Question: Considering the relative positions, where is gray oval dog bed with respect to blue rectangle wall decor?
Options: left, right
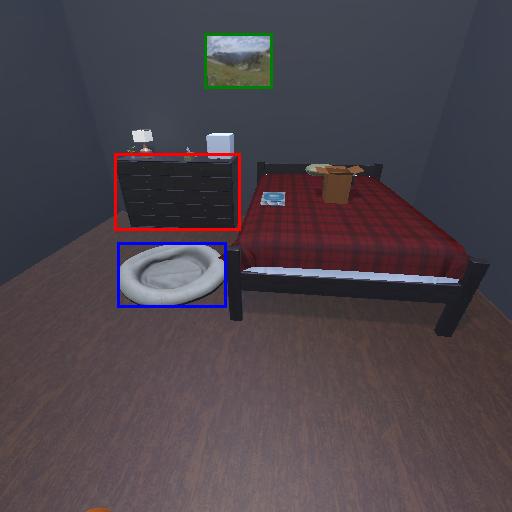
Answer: left